Interaction volume radius: 5 \u00c5
Interaction volume height: 40 \u00c5
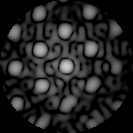
Disorder parameter: 0.2783